Interaction volume radius: 5 \u00c5
Interaction volume height: 25 \u00c5
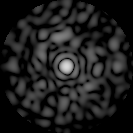
Disorder parameter: 0.847